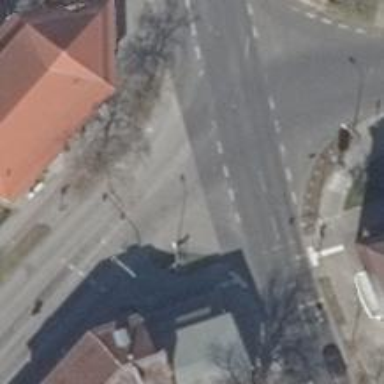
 featuring separate cycle track and sidewalks on both sides."